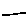
Label: line